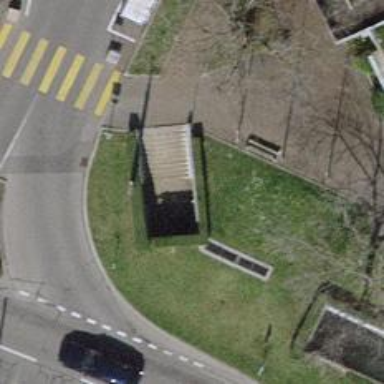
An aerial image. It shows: Concrete steps leading through tunnel.